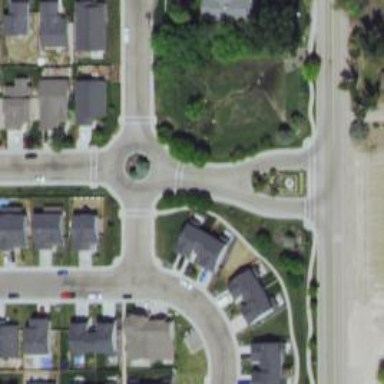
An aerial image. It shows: Mini roundabout on the road.